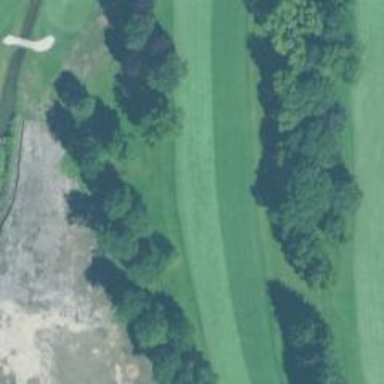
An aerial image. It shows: Golf hole.